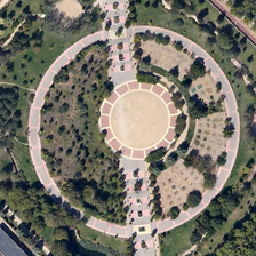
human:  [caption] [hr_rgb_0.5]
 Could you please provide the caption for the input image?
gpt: half of the round square is forest and another half is bare parterres .

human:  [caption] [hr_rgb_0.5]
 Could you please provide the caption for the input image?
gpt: the half of the round square is covered by plants and the other half is covered by bricks .

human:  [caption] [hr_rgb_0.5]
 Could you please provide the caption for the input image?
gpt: trees are planted sparsely on the meadows of this round square .

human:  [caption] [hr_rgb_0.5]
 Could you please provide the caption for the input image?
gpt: The circular square is half forest and the other half bare garden.

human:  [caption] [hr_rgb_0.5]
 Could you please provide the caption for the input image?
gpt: Half of the circular square is a forest and the other half is a bare garden.